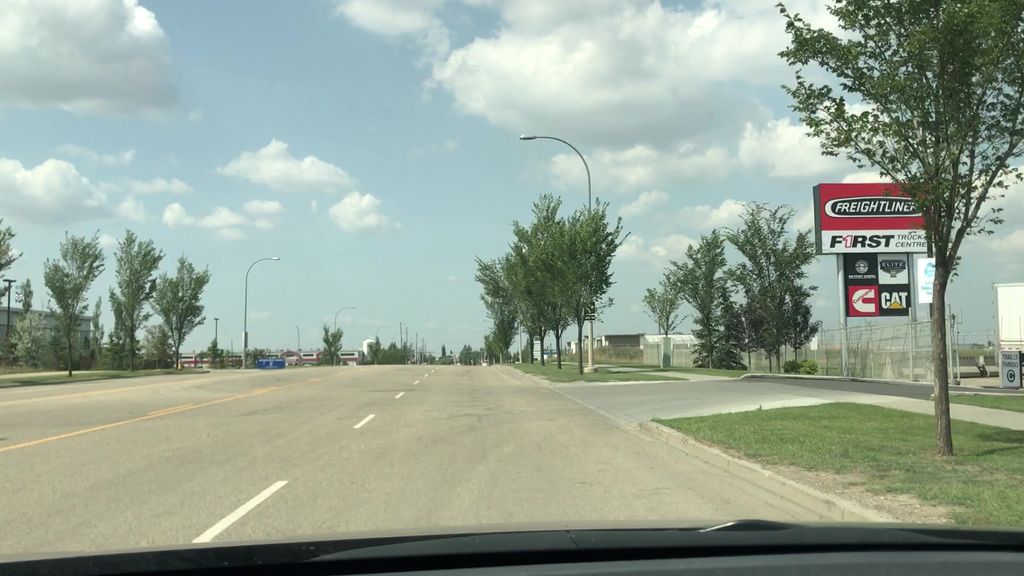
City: edmonton